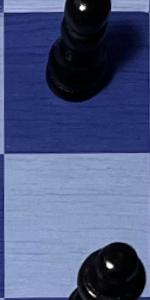
Label: Empty